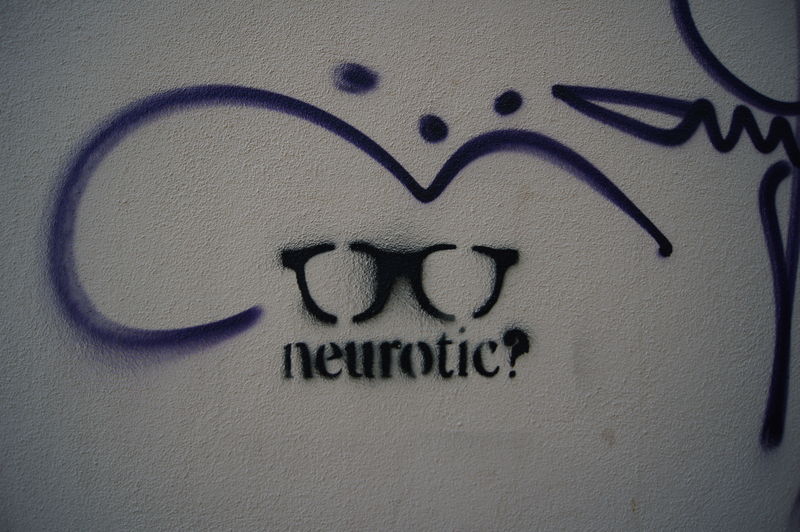
Titel: neurotic
Standort: Ljubljana
Schlagwörter: blau, weiß, geschwungen, schwarz, zeichen, muster, wand, schrift, bogen, abstrakt, mauer, farbe, lila, tag, linien, wandgemälde, punkte, violette, violet, brille, gesprüht, kunst, gekritzel, schwünge, schablone, graffiti, stencil, grafitti, grafiti, spray, street art, ?, neurotic, neurotic?, spraydose